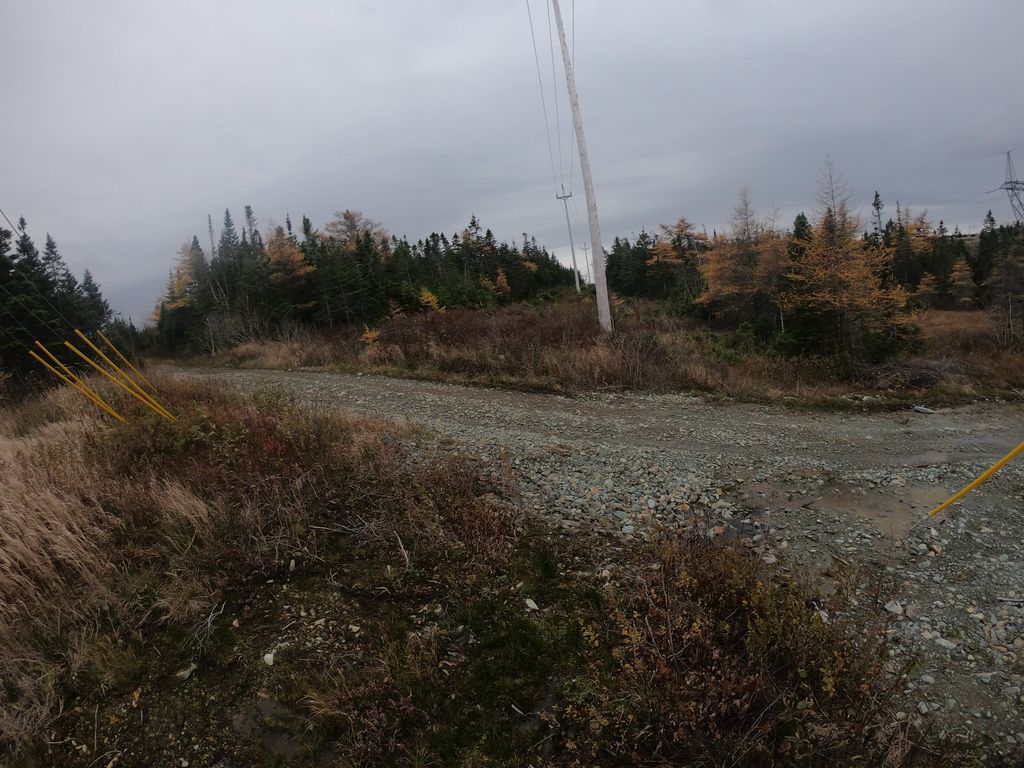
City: st_johns